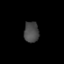
Tissue: prostate
Cell type: Fibroblasts
Senescence score: 0.6926
Nuclear area (px): 307
Mean DAPI intensity: 72.085